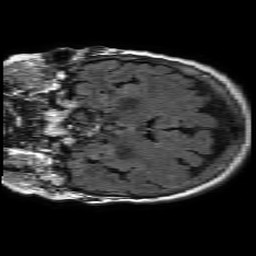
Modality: FLAIR
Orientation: coronal
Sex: female
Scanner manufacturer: philips
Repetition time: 11 s
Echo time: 0.125 s